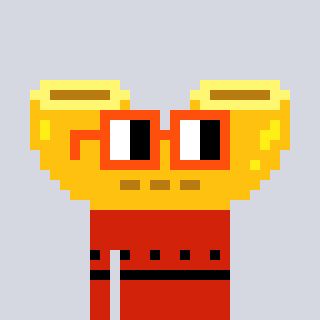
a pixel art character with square orange glasses, a macaroni-shaped head and a red-colored body on a cool background